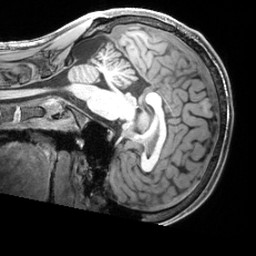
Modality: T1w
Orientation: sagittal